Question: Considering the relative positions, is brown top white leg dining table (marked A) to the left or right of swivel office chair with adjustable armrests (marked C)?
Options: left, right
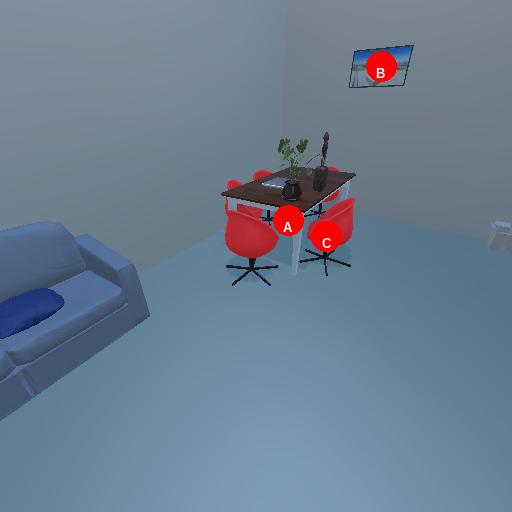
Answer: left